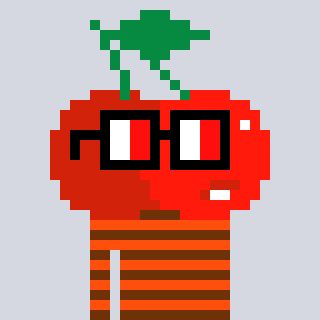
a pixel art character with square glasses with black frames and red eyes, a cherry-shaped head and a orange-colored body on a cool background